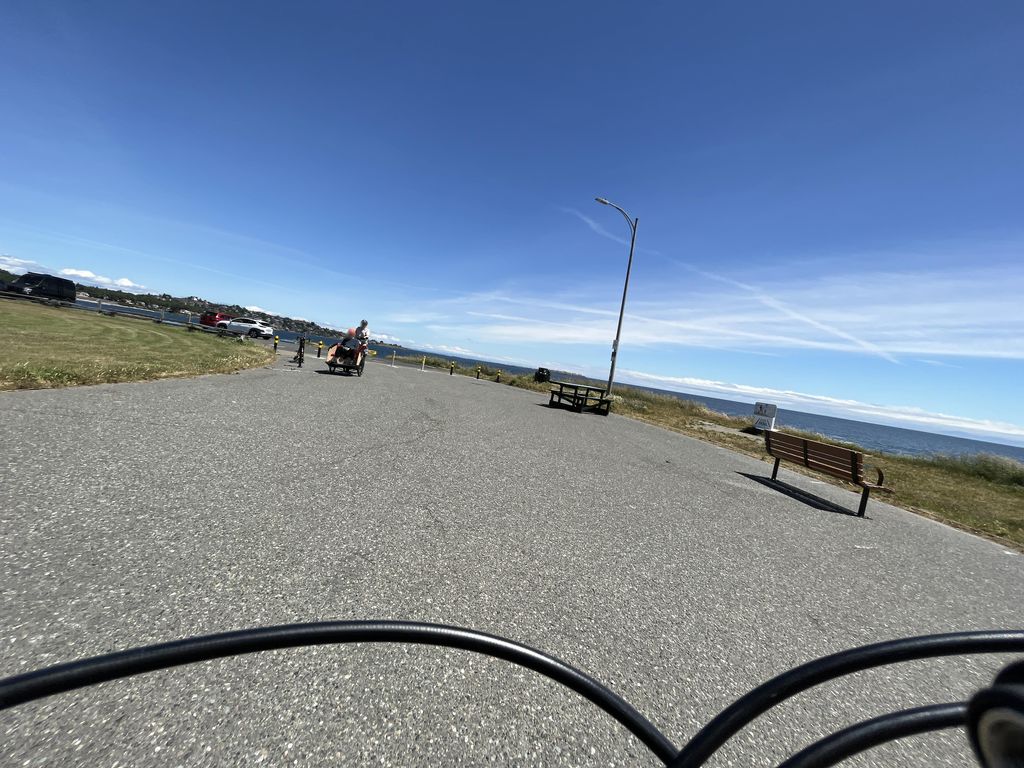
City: victoria